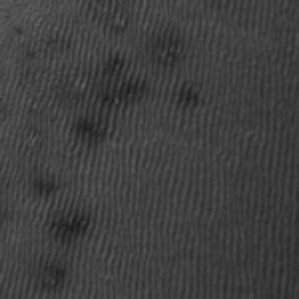
Label: frost